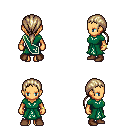
a pixel art fantasy rpg character, female body template, human, tanned skin, sash dress, red pants, white blonde ponytail hairstyle, bracelets, brown shoes, four views (front, back, left, right), 2x2 character sprite sheet, small pixel art, hard edges, no anti-aliasing